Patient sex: M
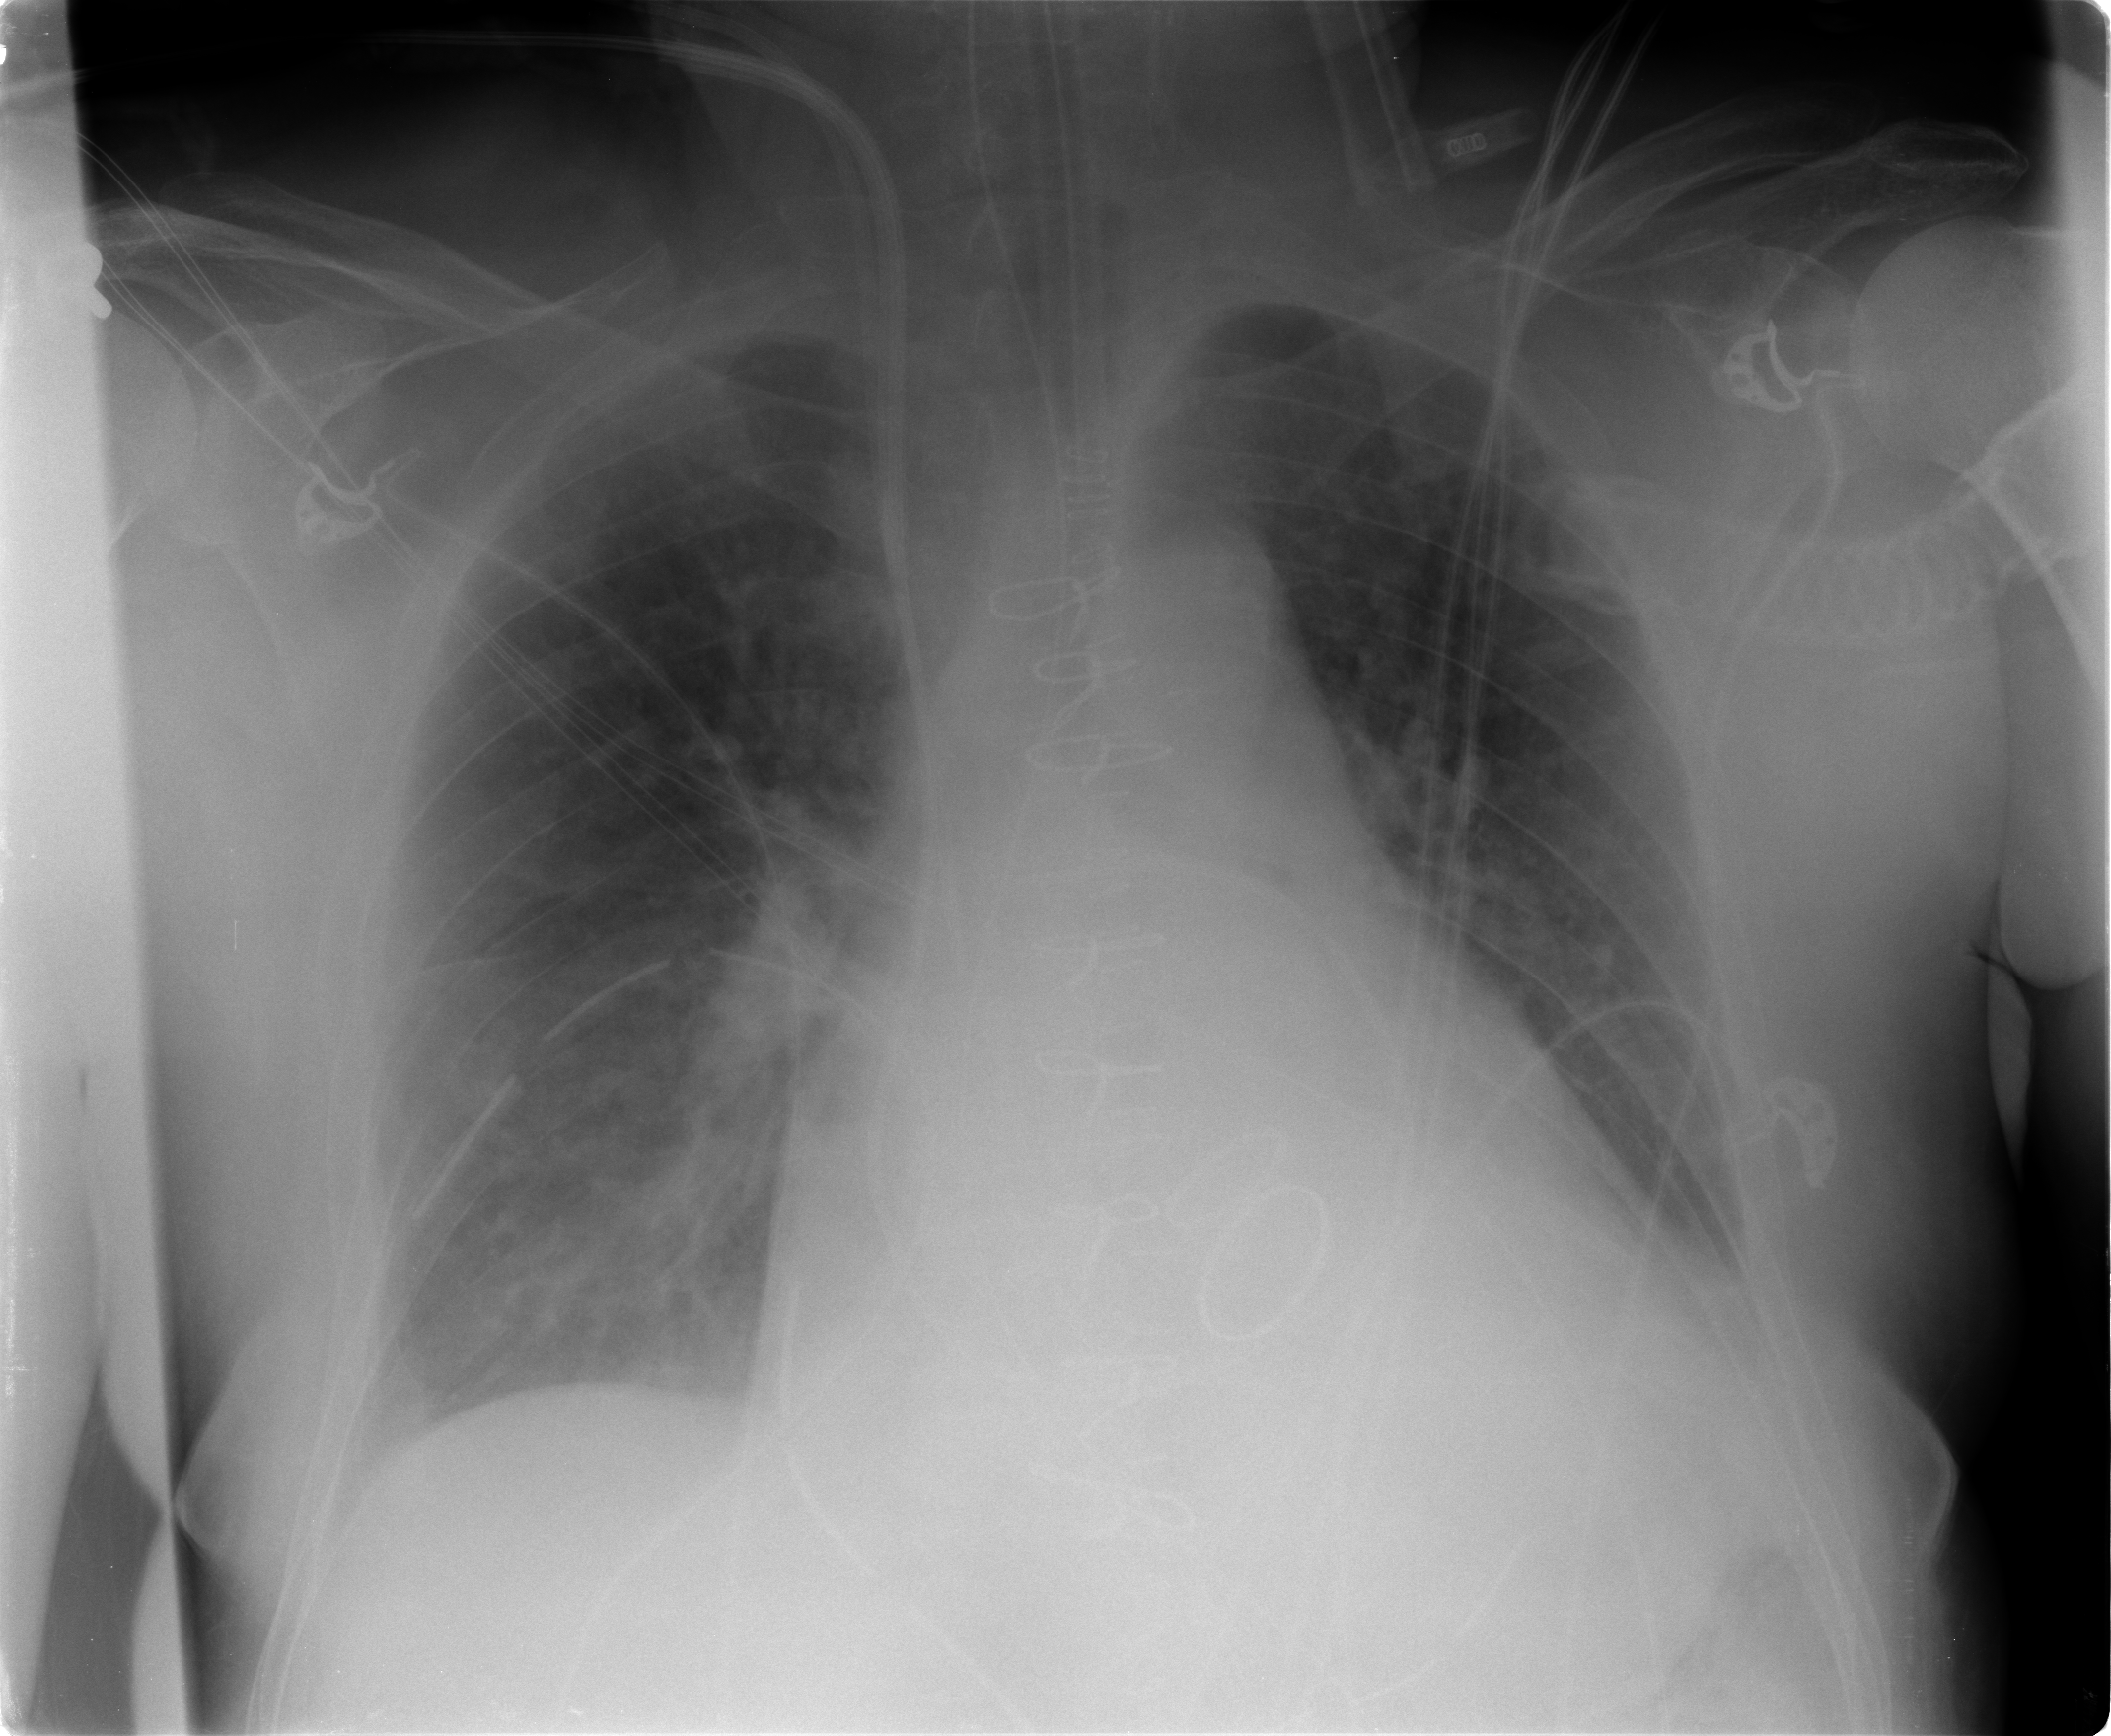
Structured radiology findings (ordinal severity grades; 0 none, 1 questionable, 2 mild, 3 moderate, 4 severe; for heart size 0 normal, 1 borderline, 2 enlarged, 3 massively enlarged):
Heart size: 2
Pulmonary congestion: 1
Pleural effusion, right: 0
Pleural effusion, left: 1
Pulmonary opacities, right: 0
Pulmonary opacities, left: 0
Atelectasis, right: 1
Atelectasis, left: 1